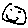
Label: smiley face